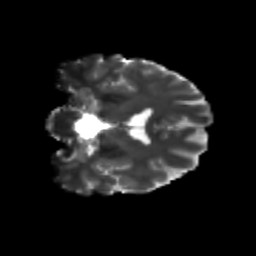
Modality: T2w
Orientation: coronal
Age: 29
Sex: male
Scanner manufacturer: siemens
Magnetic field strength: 3 T
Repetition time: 3.5 s
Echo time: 0.104 s